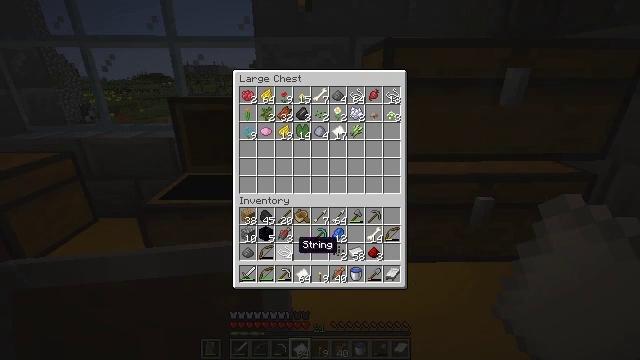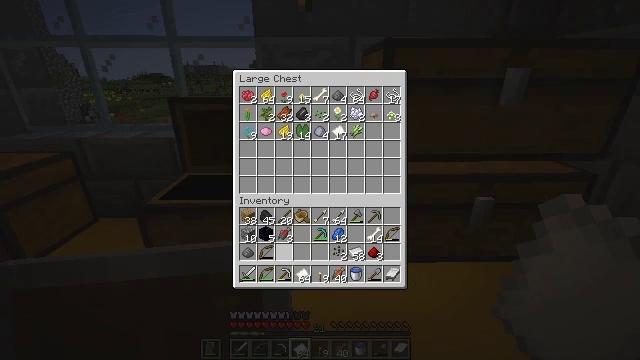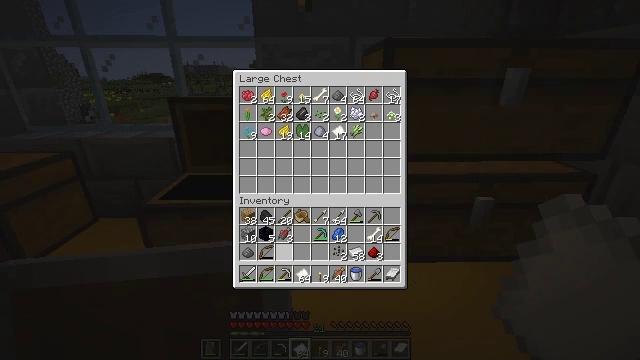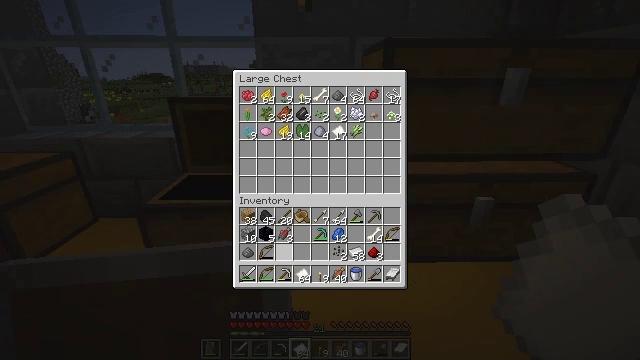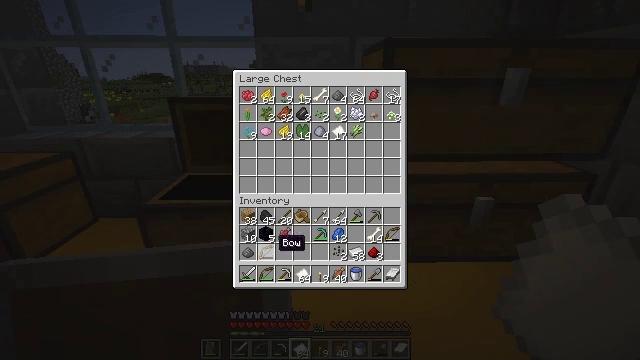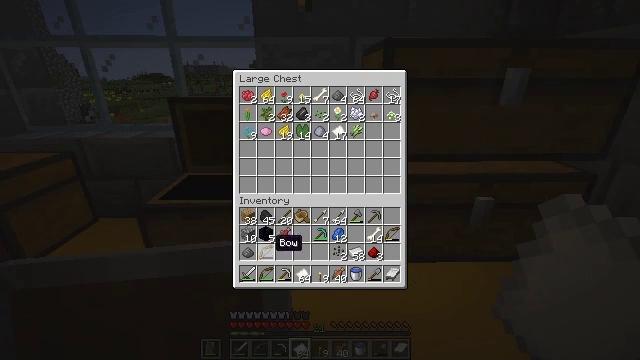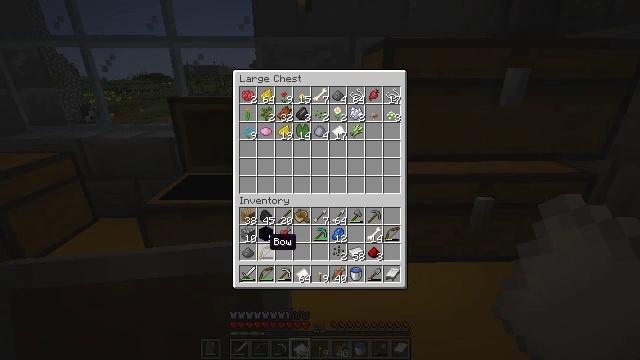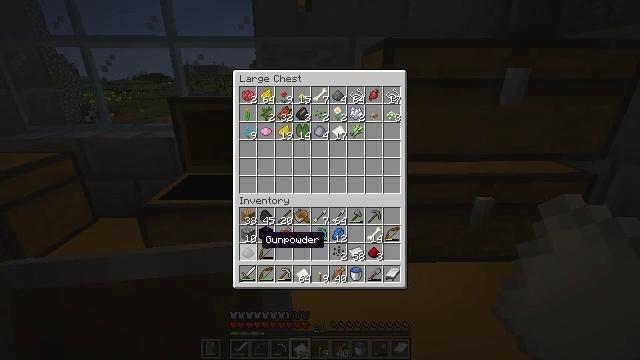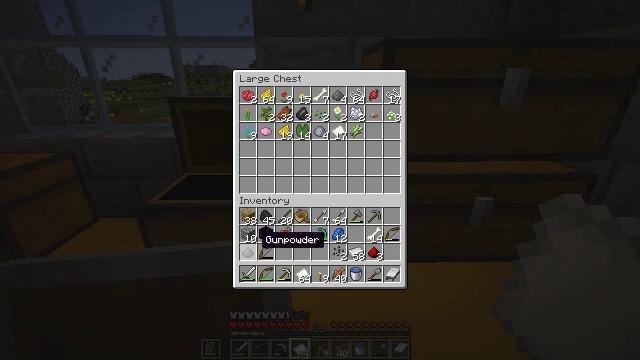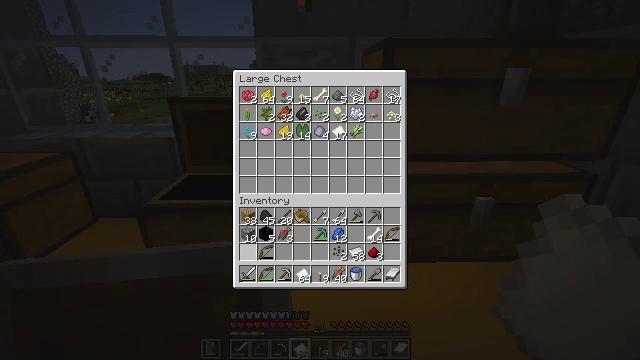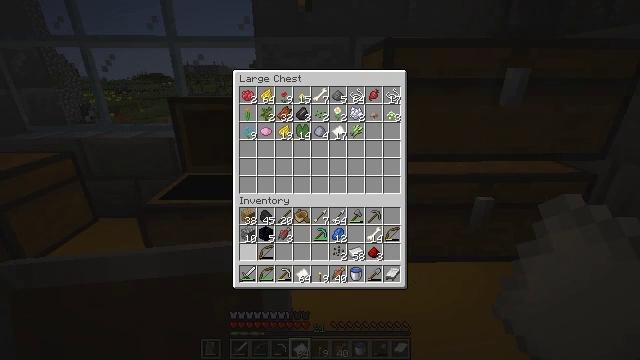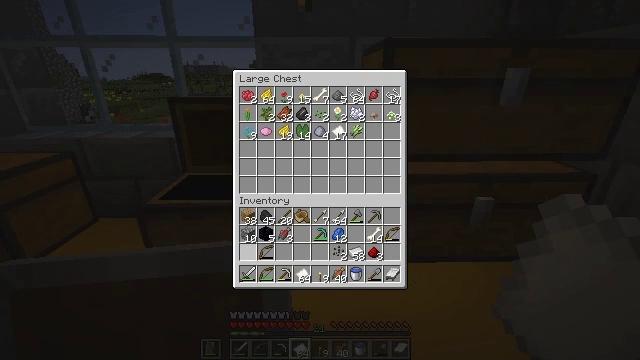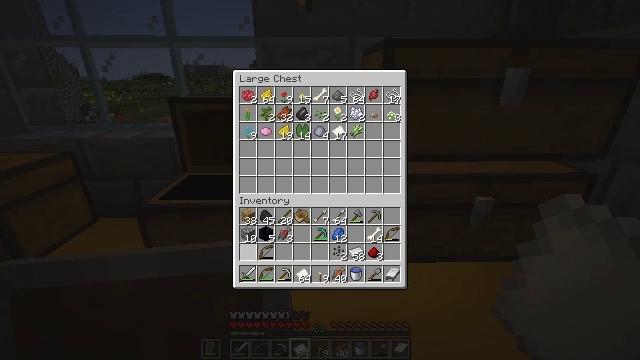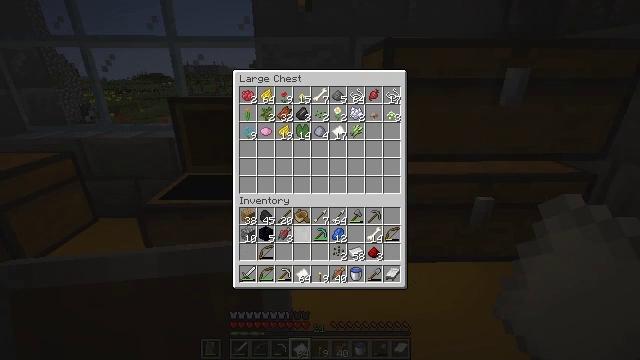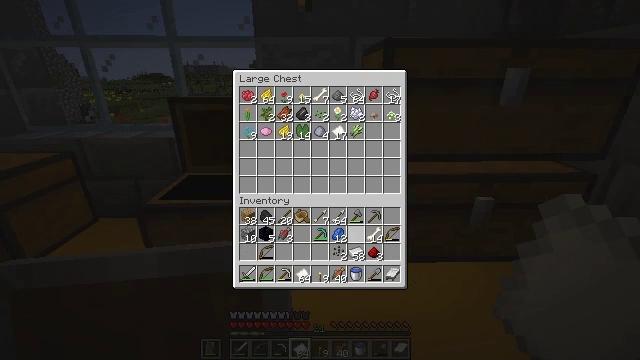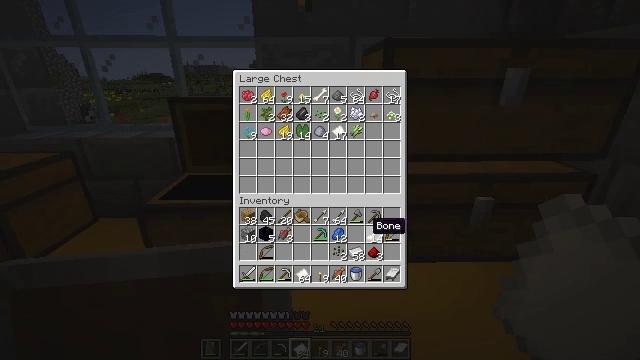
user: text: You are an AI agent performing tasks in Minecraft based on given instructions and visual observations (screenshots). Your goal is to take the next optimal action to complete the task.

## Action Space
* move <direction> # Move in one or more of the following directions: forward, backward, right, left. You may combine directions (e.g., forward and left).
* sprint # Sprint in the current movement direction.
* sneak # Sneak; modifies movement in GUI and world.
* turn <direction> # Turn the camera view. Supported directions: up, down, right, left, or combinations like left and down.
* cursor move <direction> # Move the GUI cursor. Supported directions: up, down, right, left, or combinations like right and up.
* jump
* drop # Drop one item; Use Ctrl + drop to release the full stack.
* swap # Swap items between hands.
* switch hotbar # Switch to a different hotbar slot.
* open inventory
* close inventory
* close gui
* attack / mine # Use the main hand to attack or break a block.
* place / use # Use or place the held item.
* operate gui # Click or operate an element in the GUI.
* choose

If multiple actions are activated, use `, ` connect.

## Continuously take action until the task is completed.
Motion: motion action
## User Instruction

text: Get an iron block by arranging iron ingots in the crafting table.
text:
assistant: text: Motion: sneak, operate gui
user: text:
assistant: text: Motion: sneak, operate gui
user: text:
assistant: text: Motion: sneak, cursor move left
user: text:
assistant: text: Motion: sneak
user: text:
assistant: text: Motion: sneak
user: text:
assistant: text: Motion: sneak
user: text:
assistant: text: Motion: sneak, cursor move left
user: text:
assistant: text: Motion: sneak
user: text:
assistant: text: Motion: sneak, operate gui
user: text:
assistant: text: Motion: sneak, operate gui
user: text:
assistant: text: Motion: sneak
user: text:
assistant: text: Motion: sneak
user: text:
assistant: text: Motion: sneak, cursor move right and up
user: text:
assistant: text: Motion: cursor move right
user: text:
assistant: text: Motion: cursor move right
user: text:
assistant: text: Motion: sneak
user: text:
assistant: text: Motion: sneak
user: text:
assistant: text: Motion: sneak
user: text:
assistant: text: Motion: sneak, operate gui
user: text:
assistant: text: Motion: sneak, operate gui
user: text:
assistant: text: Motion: sneak
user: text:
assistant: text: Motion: sneak
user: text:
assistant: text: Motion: no_op
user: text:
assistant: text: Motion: no_op
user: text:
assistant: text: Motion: cursor move left
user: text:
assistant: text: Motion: no_op
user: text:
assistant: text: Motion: cursor move down
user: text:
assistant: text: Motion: cursor move right
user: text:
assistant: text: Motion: cursor move right
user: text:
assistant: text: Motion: cursor move right